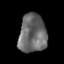
Tissue: prostate
Cell type: T cells
Senescence score: 0.307
Nuclear area (px): 1043
Mean DAPI intensity: 106.167